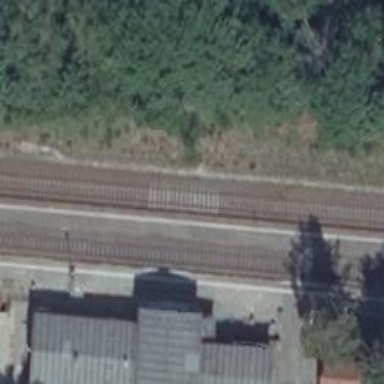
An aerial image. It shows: Stop position for public transport at railway stop.